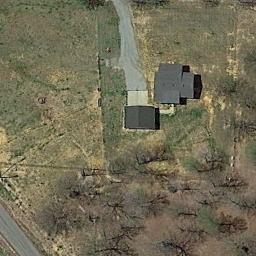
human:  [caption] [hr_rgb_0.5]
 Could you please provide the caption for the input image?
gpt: There are two grey houses and many withered trees in a sparse residential area, And a road .

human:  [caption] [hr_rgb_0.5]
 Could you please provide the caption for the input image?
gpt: There are two buildings of different shapes  in the sparse residential .

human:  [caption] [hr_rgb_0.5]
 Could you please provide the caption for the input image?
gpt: The room is surrounded by trees .

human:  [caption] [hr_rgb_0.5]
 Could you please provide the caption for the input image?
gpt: The sparse residential is on the grass next to the bare land and a road .

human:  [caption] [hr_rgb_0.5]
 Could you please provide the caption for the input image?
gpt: A sparse residential area with some withered trees and two black buildings .